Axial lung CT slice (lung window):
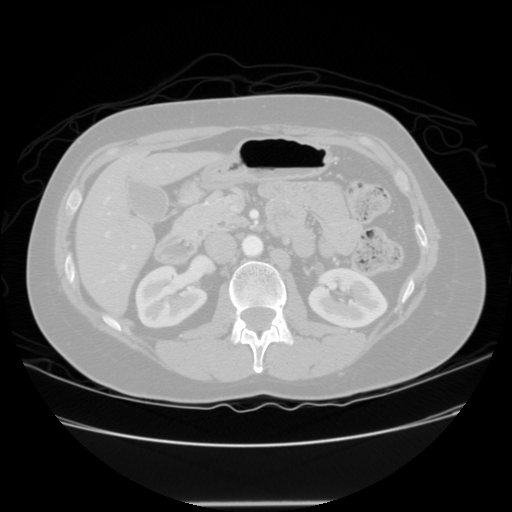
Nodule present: no